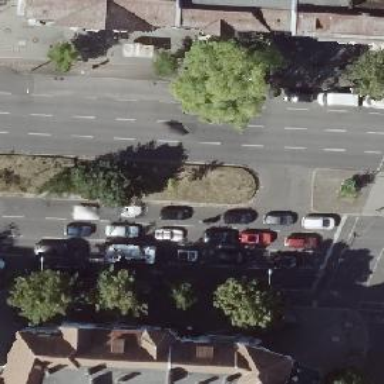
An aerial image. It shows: Public transport stop position.